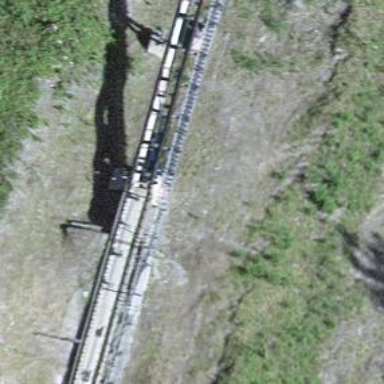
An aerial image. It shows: Funicular railway bridge.